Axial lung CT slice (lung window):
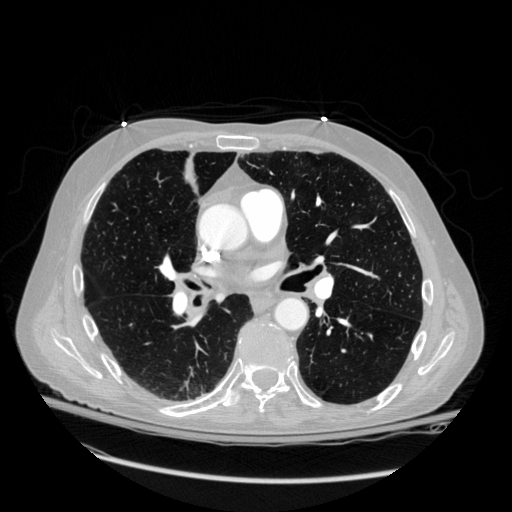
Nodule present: no